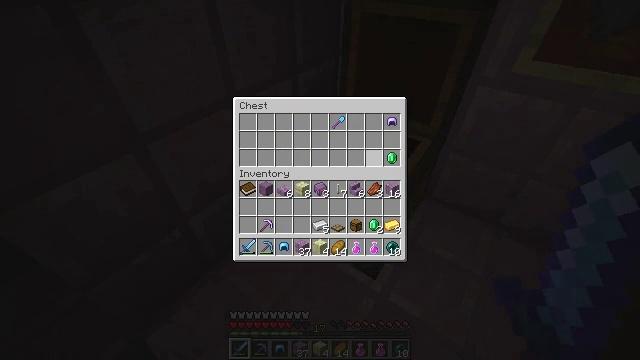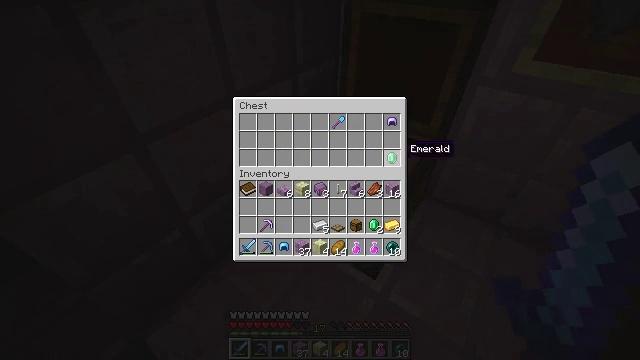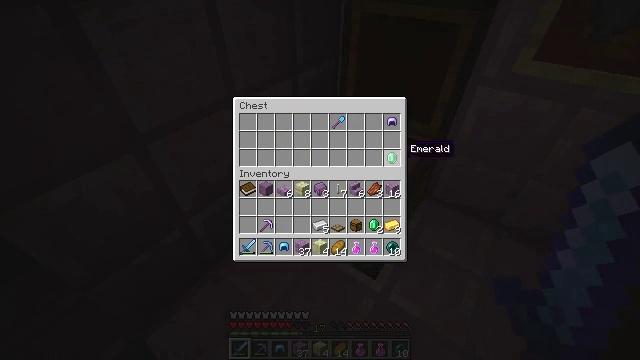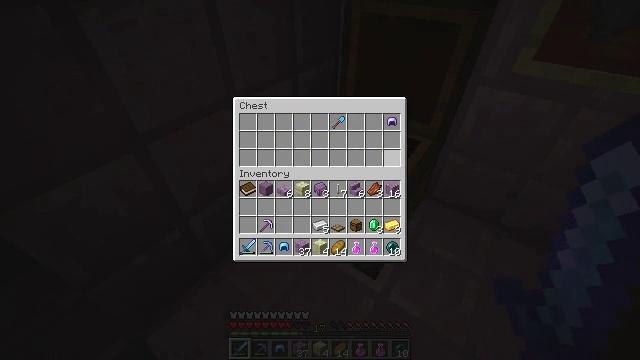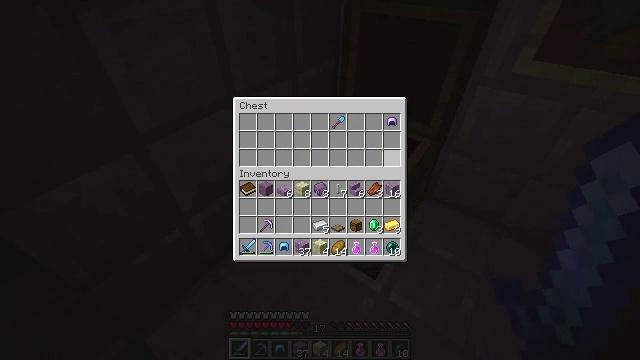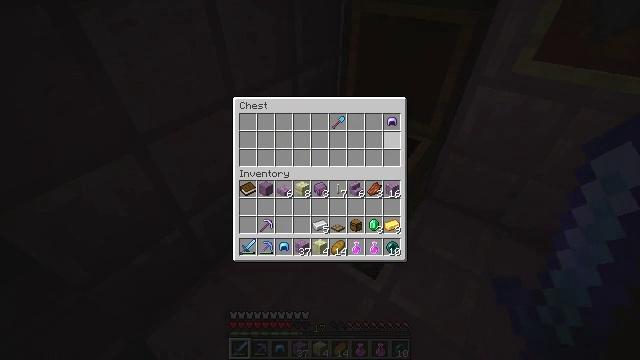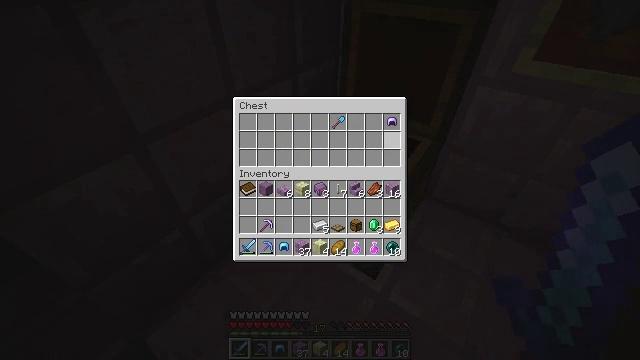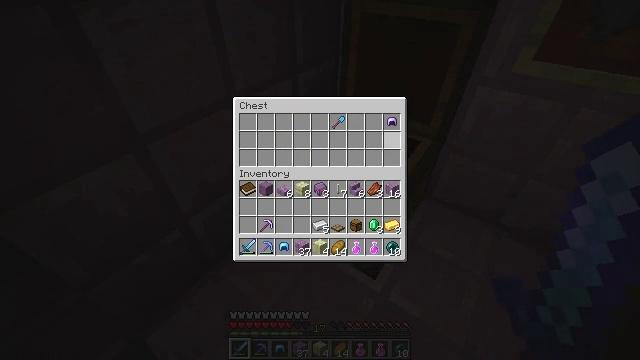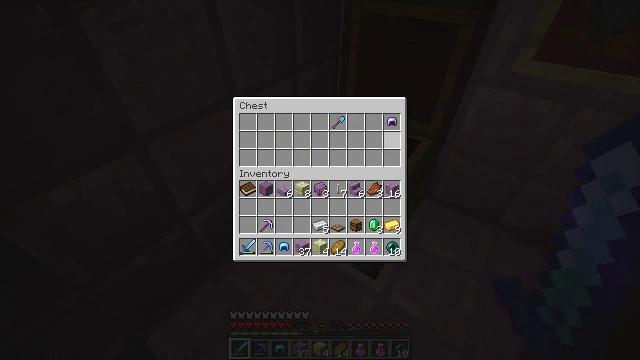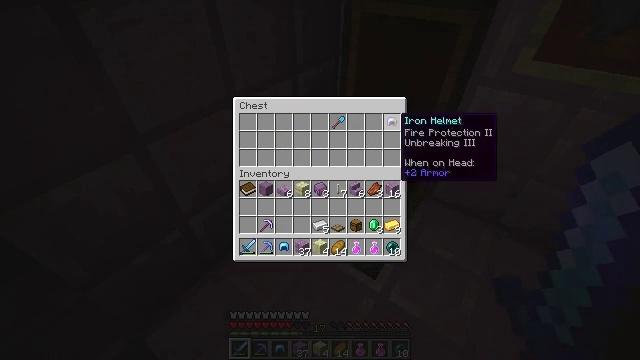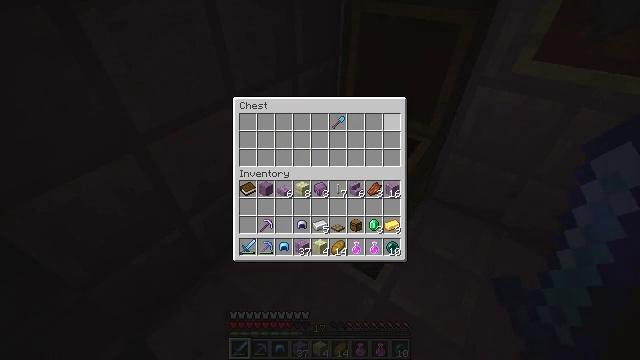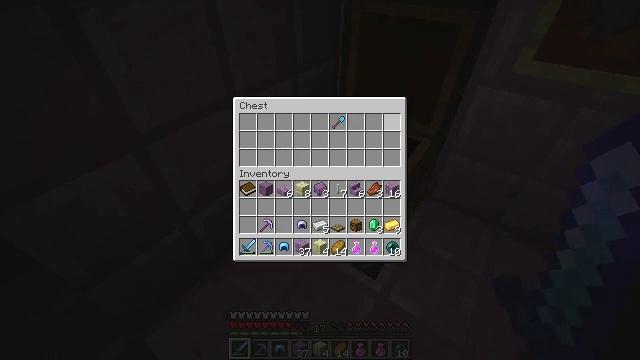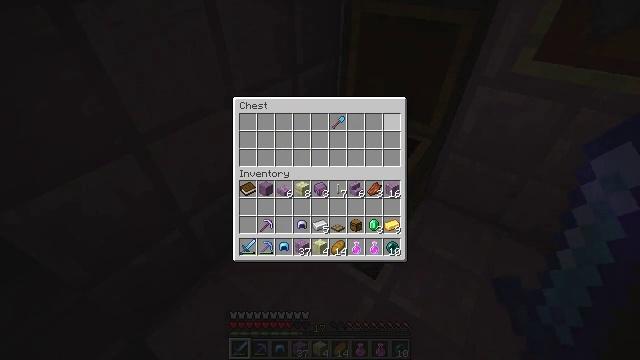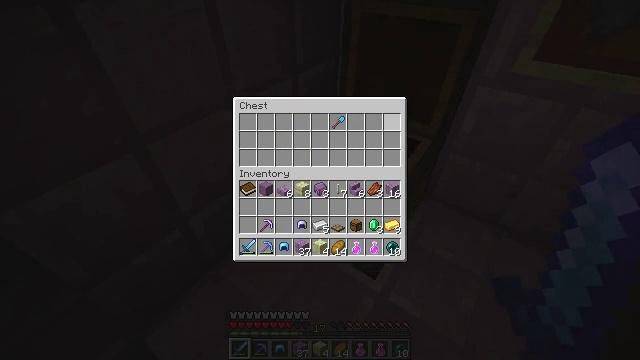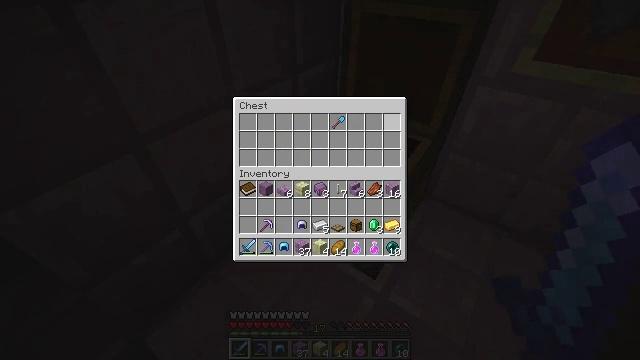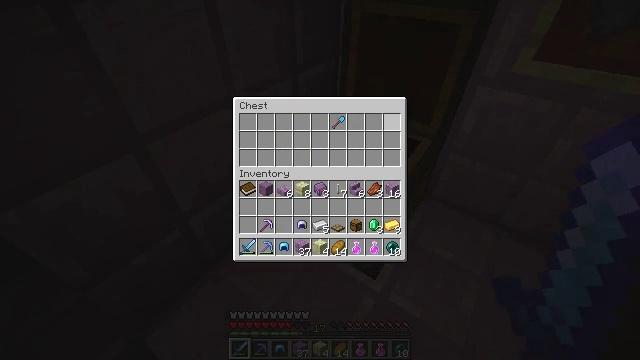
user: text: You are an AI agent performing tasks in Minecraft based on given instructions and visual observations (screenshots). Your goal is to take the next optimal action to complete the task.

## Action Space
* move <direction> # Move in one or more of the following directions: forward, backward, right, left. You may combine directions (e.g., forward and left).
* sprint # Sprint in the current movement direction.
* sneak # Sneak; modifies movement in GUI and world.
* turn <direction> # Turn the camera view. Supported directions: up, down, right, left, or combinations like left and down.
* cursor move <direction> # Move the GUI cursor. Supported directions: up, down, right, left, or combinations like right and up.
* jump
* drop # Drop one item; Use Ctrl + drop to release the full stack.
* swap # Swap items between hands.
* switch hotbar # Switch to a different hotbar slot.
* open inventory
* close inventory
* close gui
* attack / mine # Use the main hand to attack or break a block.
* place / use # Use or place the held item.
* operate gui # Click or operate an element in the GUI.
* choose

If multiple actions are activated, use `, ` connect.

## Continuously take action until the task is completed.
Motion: motion action
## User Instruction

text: Break the end rod from its place.
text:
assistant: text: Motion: sneak, cursor move right
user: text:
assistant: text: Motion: sneak
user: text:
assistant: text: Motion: sneak, operate gui
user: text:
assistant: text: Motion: sneak, operate gui
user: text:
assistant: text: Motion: sneak, cursor move up, operate gui
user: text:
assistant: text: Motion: sneak
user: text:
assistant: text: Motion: sneak, cursor move up
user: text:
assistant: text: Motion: sneak
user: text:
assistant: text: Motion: sneak
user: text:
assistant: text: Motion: sneak, operate gui
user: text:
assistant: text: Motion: sneak, operate gui
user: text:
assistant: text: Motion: sneak, operate gui
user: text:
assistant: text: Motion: sneak
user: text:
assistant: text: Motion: sneak
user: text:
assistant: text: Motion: sneak
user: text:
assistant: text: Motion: sneak
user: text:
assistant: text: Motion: sneak, cursor move right
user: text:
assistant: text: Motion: turn right, close gui
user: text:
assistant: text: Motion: turn right and up, open inventory
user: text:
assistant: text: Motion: turn right and up
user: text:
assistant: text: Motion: turn right
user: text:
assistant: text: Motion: turn right and up
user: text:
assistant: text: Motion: turn right and up
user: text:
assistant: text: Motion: use / place
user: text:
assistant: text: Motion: use / place
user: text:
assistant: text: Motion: use / place
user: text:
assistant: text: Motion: turn left
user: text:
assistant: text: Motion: no_op
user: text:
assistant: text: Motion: no_op
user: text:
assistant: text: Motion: no_op